Field crop: maize
Growth stage: 2
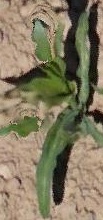
Species: maize